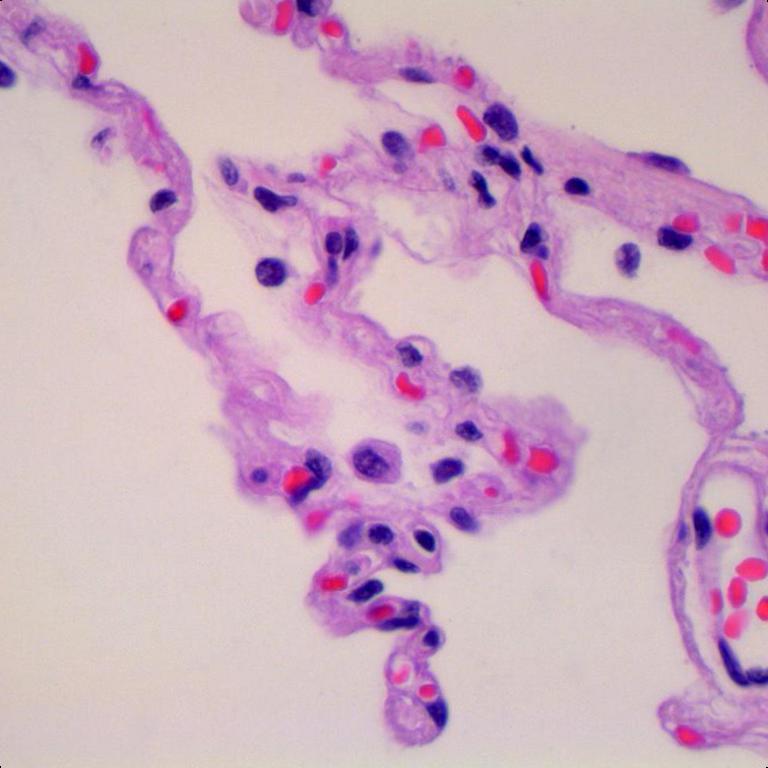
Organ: lung
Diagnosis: benign